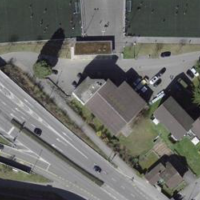
EUNIS habitat code: 54
Species observed at this site:
Fraxinus excelsior